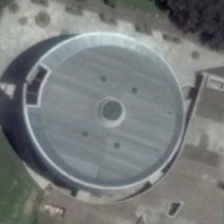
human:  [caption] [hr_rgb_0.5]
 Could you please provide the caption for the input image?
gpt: some green trees and a large building are around a circle center building .

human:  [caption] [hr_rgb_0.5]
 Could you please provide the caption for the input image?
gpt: some green trees and a large building are around a circle center building .

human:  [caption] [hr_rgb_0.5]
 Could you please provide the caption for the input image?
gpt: some green trees and a large building are around a circle center building .

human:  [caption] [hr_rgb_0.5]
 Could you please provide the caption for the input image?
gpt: some green trees and a large building are around a circle center building .

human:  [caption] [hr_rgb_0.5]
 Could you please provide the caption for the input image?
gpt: some green trees and a large building are around a circle center building .